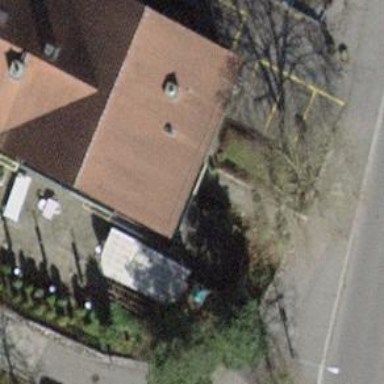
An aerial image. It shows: Restaurant.